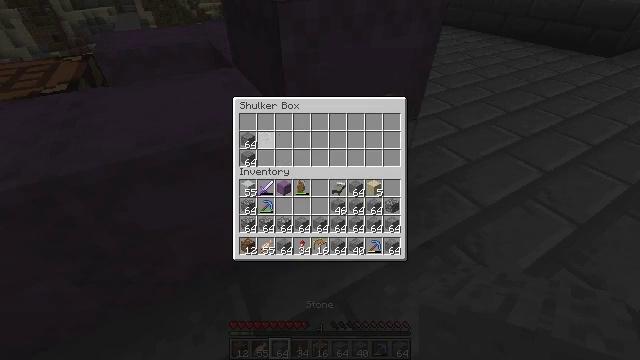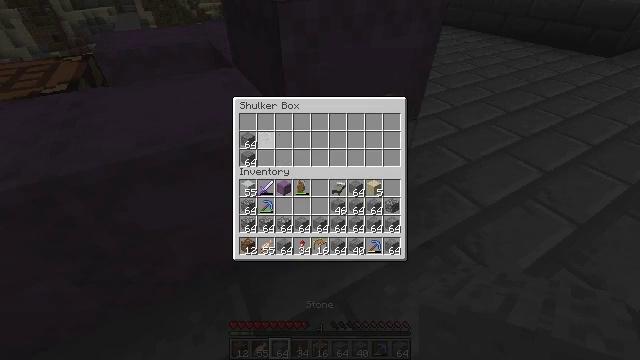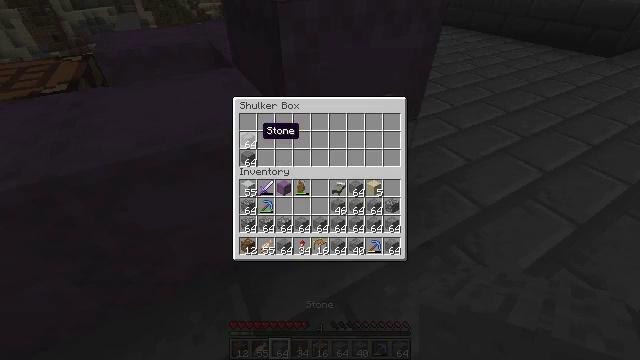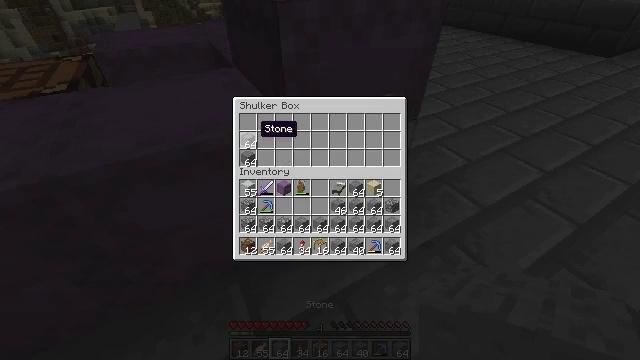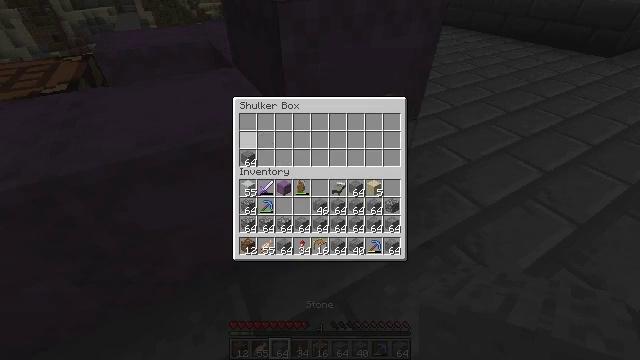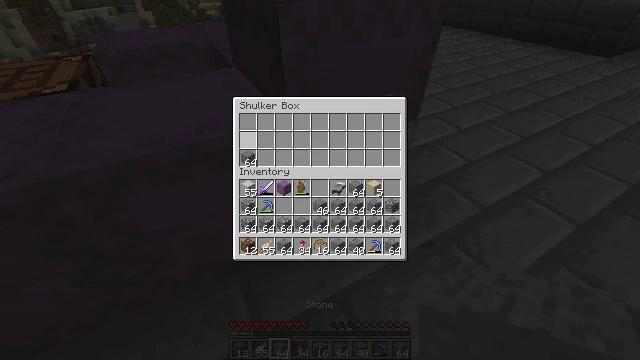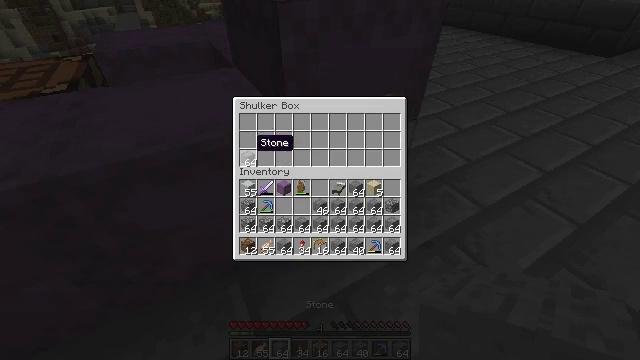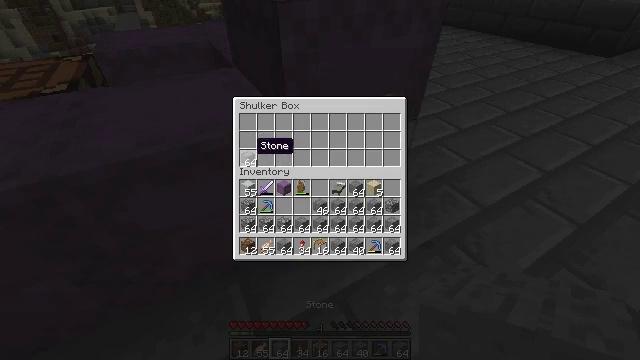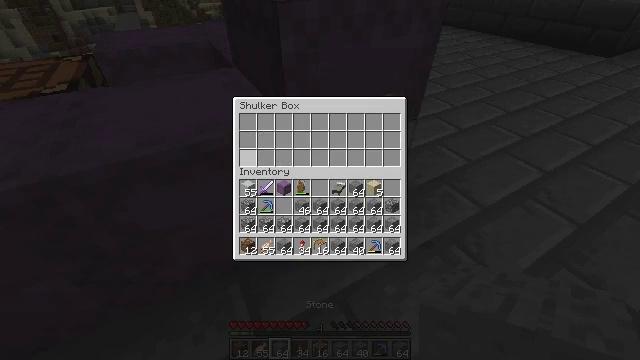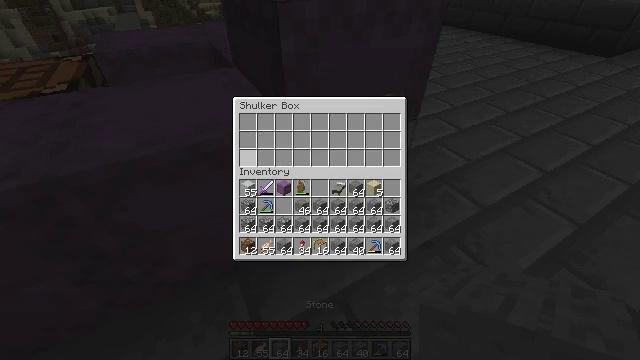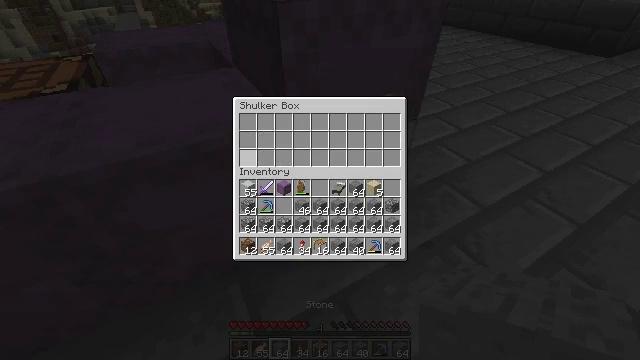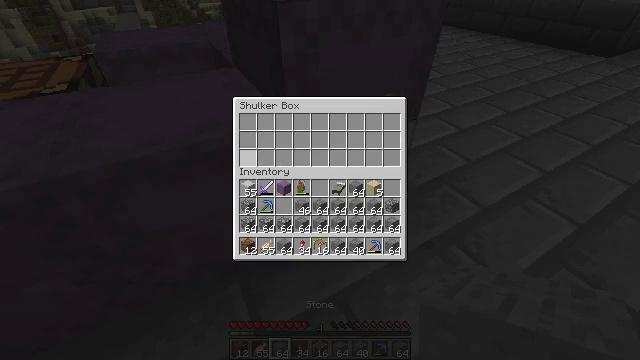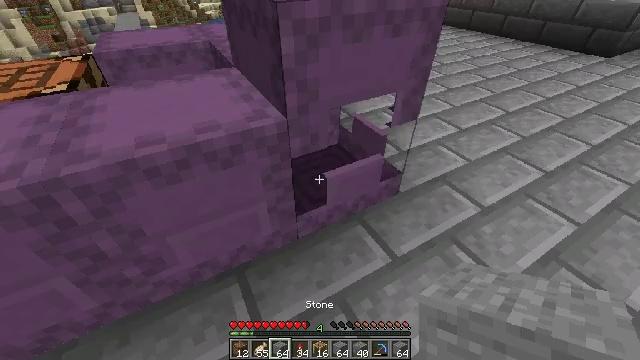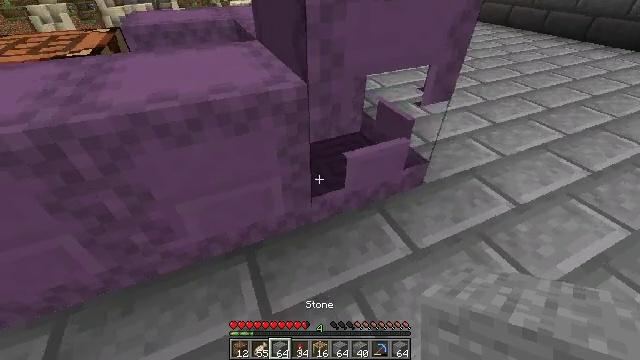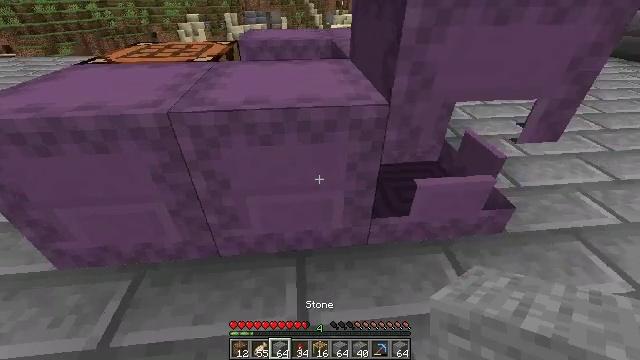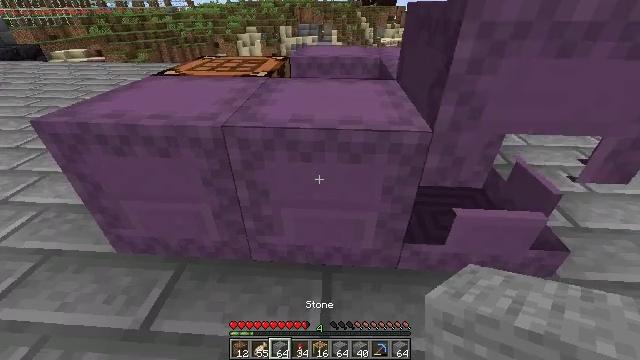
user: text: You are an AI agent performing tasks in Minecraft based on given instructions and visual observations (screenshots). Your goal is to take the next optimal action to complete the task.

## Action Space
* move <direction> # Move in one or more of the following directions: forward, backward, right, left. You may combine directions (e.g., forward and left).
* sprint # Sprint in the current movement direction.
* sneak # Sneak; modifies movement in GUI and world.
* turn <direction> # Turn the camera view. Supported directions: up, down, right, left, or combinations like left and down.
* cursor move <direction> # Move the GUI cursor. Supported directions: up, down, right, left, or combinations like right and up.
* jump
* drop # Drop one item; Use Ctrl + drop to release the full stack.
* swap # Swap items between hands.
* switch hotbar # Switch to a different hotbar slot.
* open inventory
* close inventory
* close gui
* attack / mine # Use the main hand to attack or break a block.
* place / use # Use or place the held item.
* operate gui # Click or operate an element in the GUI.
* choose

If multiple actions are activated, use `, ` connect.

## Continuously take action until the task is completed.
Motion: motion action
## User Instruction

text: Collect the shulker box to move it.
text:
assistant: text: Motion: sneak, choose
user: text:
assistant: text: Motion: sneak, cursor move left
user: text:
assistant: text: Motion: sneak
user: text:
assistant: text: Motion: sneak, choose
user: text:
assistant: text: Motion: sneak, choose
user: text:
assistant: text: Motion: sneak, cursor move down
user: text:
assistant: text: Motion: sneak
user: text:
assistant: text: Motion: sneak, choose
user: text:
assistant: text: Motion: sneak
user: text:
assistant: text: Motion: sneak
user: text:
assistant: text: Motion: sneak
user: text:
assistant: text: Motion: sneak
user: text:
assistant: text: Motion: sneak, turn left, close gui
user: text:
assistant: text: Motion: turn left and up, open inventory
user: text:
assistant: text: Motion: turn left and up
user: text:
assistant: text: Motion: no_op
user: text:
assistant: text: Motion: no_op
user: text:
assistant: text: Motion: no_op
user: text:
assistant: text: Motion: no_op
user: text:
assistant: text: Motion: no_op
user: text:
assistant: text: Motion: no_op
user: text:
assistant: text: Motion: no_op
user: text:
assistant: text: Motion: no_op
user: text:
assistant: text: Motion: no_op
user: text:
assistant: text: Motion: no_op
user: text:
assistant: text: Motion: no_op
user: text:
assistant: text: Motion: no_op
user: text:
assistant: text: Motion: no_op
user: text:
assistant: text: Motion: no_op
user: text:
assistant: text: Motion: no_op